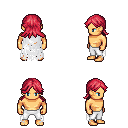
a pixel art fantasy rpg character, male body template, human, tanned skin, white tattered cape, white pants, ruby red loose hair, four views (front, back, left, right), 2x2 character sprite sheet, small pixel art, hard edges, no anti-aliasing